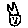
Label: cat